Question: I have a matrix (C) of outputs from a bayesian model with 3000 rows which contain the week number (1-13) in which a given bird breeding behavior (columns; singing, incubating, fledglings etc.) is most likely to occur. I have visualized kernel density estimates for the week in which a behavior is most likely to occur using this code:
'''
G <- mcmc_dens(C, pars = c("Singing", "Building", "Incubating", "Nestlings", "Empty Nest", "Fledglings Observed", "Fledgling/Adult Interactions", "Fledgling Foraging"))
G <- G + theme(axis.title = element_text(face="plain",size=12)) + labs(x ="Week") + scale_x_continuous(breaks = 1:13)
'''
...which produces these figures:

I would like to stack the figures above one another so that I have one figure with the same x-axis where you can easily see which behaviors peak at the same time, but I don't know how to do this with 'mcmc_dens' (i.e. I want the graph for singing to be above building, both singing and building to be above incubating, and so on so that I have eight vertically aligned graphs).
Data sample from matrix C (does not include all columns):
'''
Singing Building Incubating Nestlings Empty Nest
[1,] 8 8 8 8 13
[2,] 8 8 8 11 4
[3,] 9 8 8 12 13
[4,] 5 4 8 11 13
[5,] 9 8 8 8 13
[6,] 9 8 8 8 13
[7,] 5 8 8 11 13
[8,] 9 8 10 11 12
[9,] 9 4 8 10 8
[10,] 5 7 12 10 8
'''
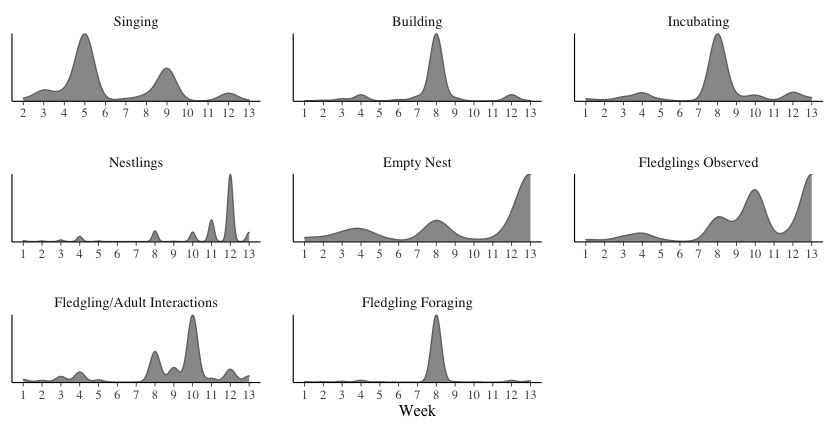
Answer: Figured it out! 'mcmc_dens' has the argument 'facet_args' which turns each figure into its own facet (took me so long because I was unfamiliar with facets). Modifying the first line of my original code gave me the figure I was looking for:
'''
pars <- c("Singing", "Building", "Incubating", "Nestlings",
"Empty", "Fledglings", "Interactions", "Foraging")
G <- mcmc_dens(C, pars=pars, facet_args=list(ncol=1, strip.position="left"))
'''
This is what the images look like now: